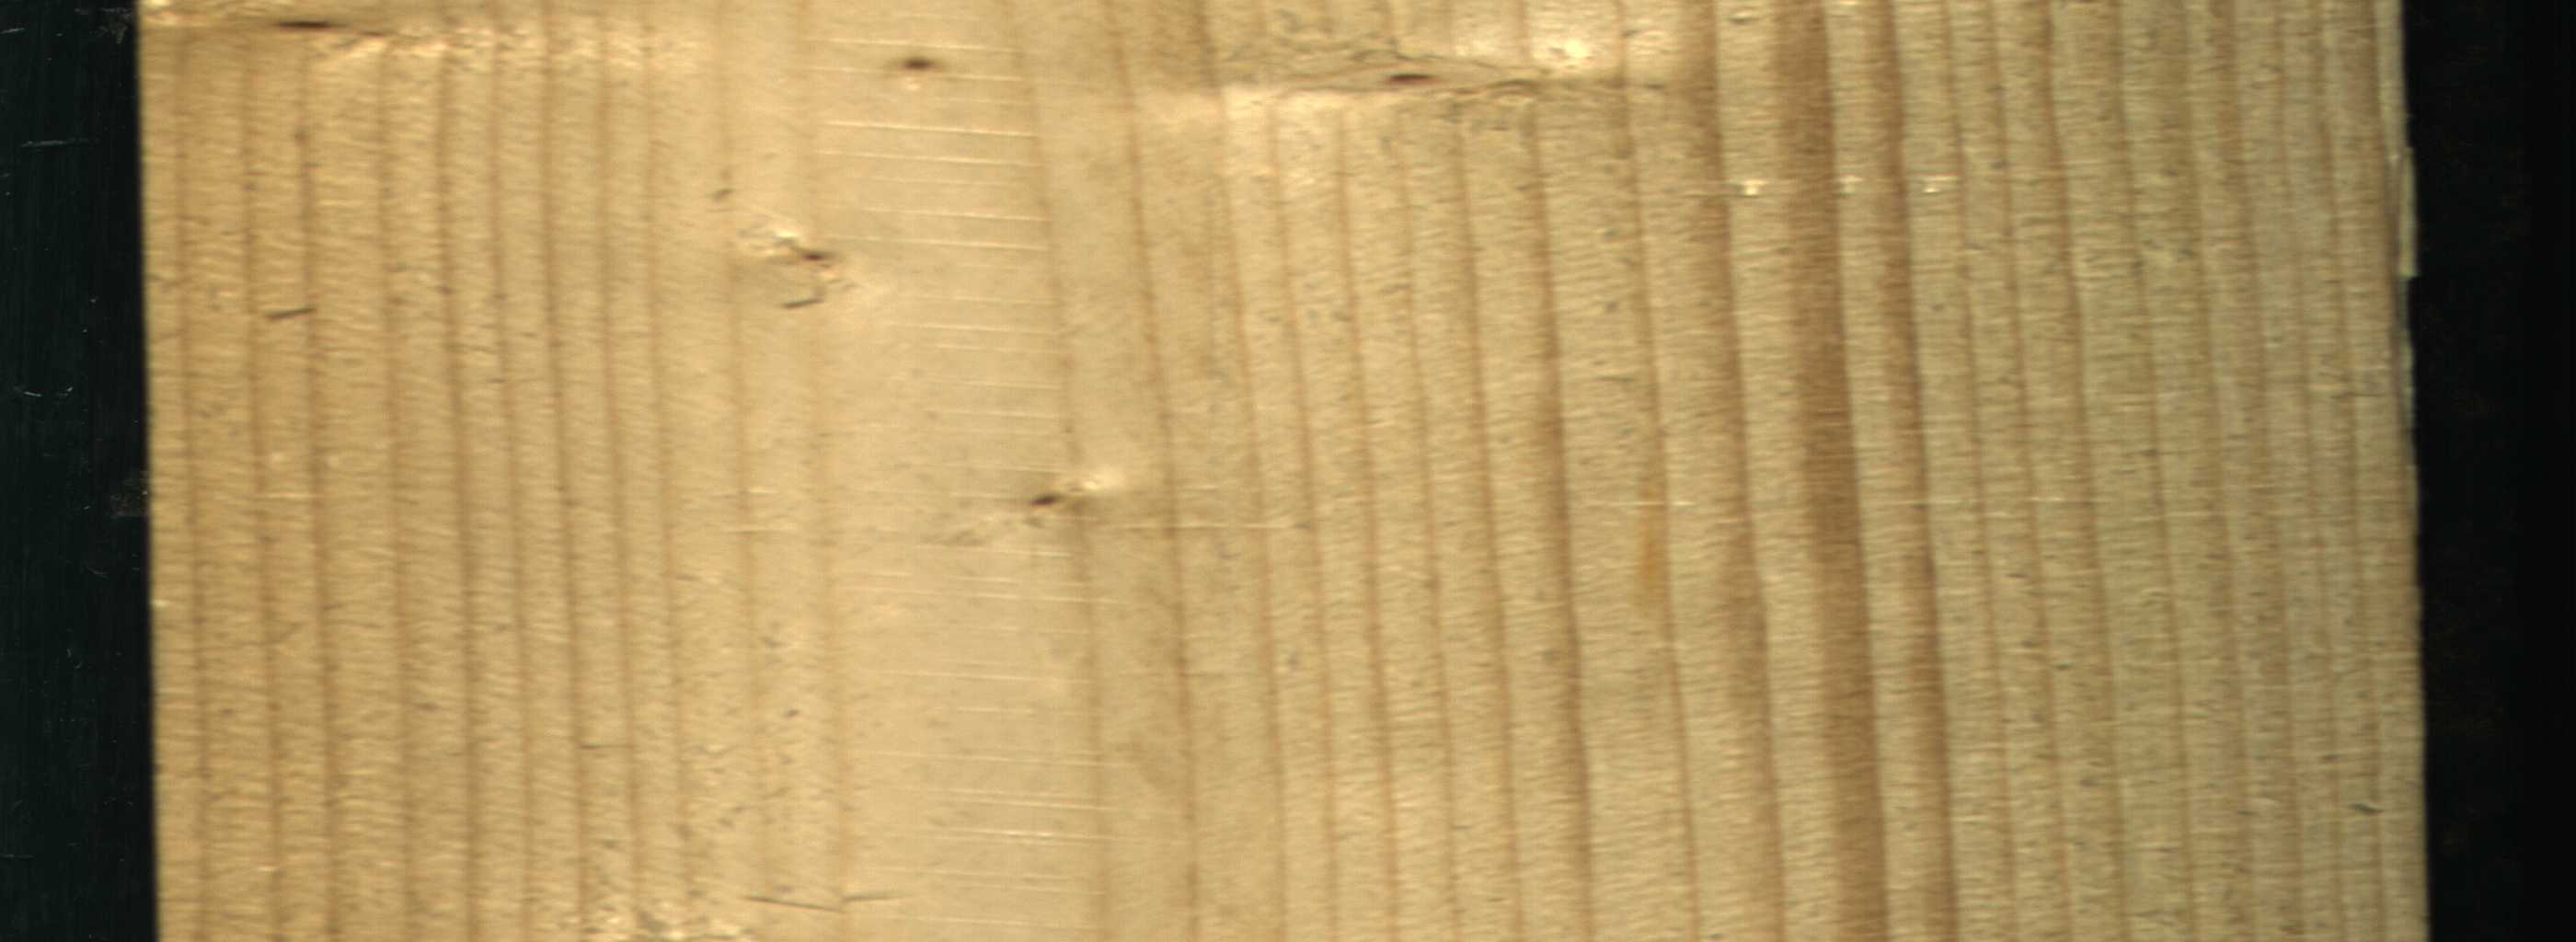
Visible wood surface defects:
Live_Knot
Live_Knot
Live_Knot
Live_Knot
Live_Knot